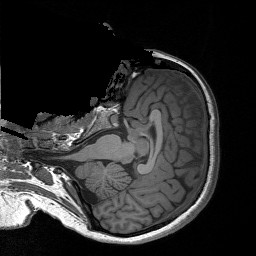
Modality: T1w
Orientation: axial